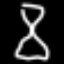
Label: hourglass